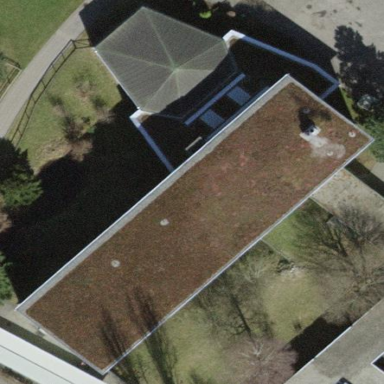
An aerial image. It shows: School building.